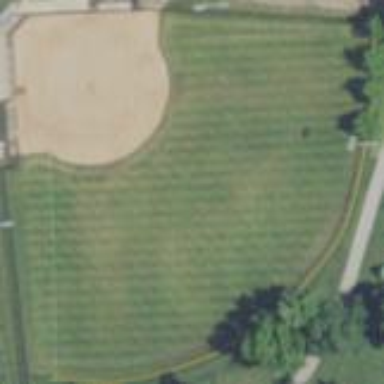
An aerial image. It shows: Baseball pitch for leisure land.